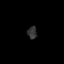
Tissue: skin
Cell type: Others
Senescence score: 0.7474
Nuclear area (px): 112
Mean DAPI intensity: 50.964